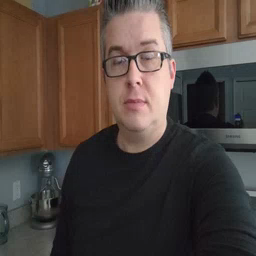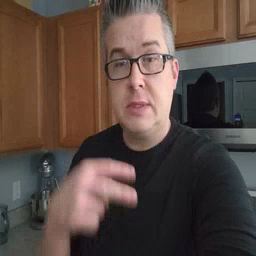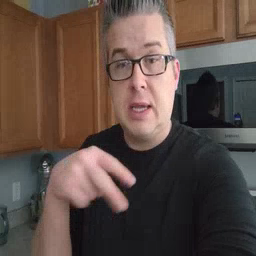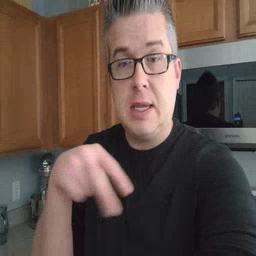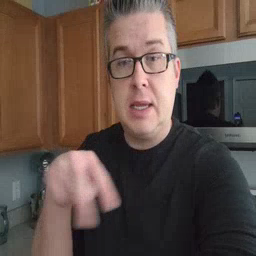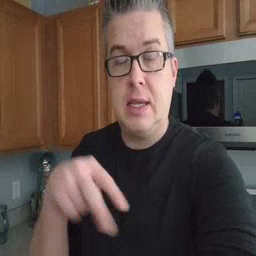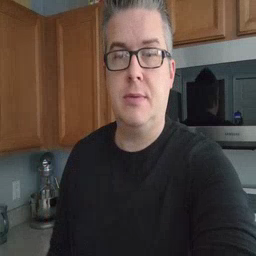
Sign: dance